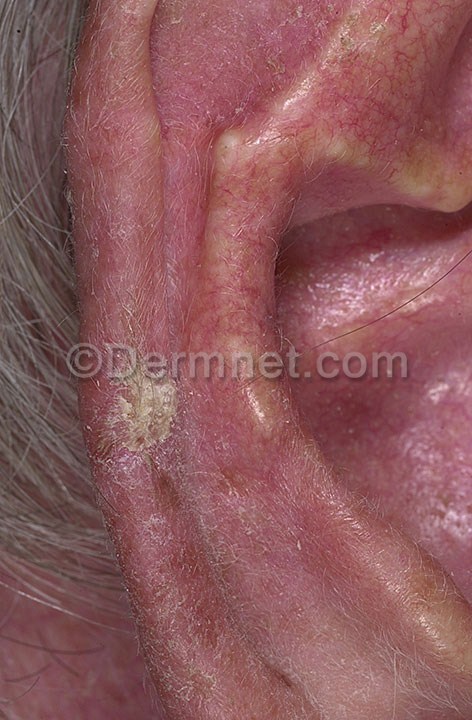
Disease: Actinic Keratosis Basal Cell Carcinoma and other Malignant Lesions